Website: home-depot
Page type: billing-address
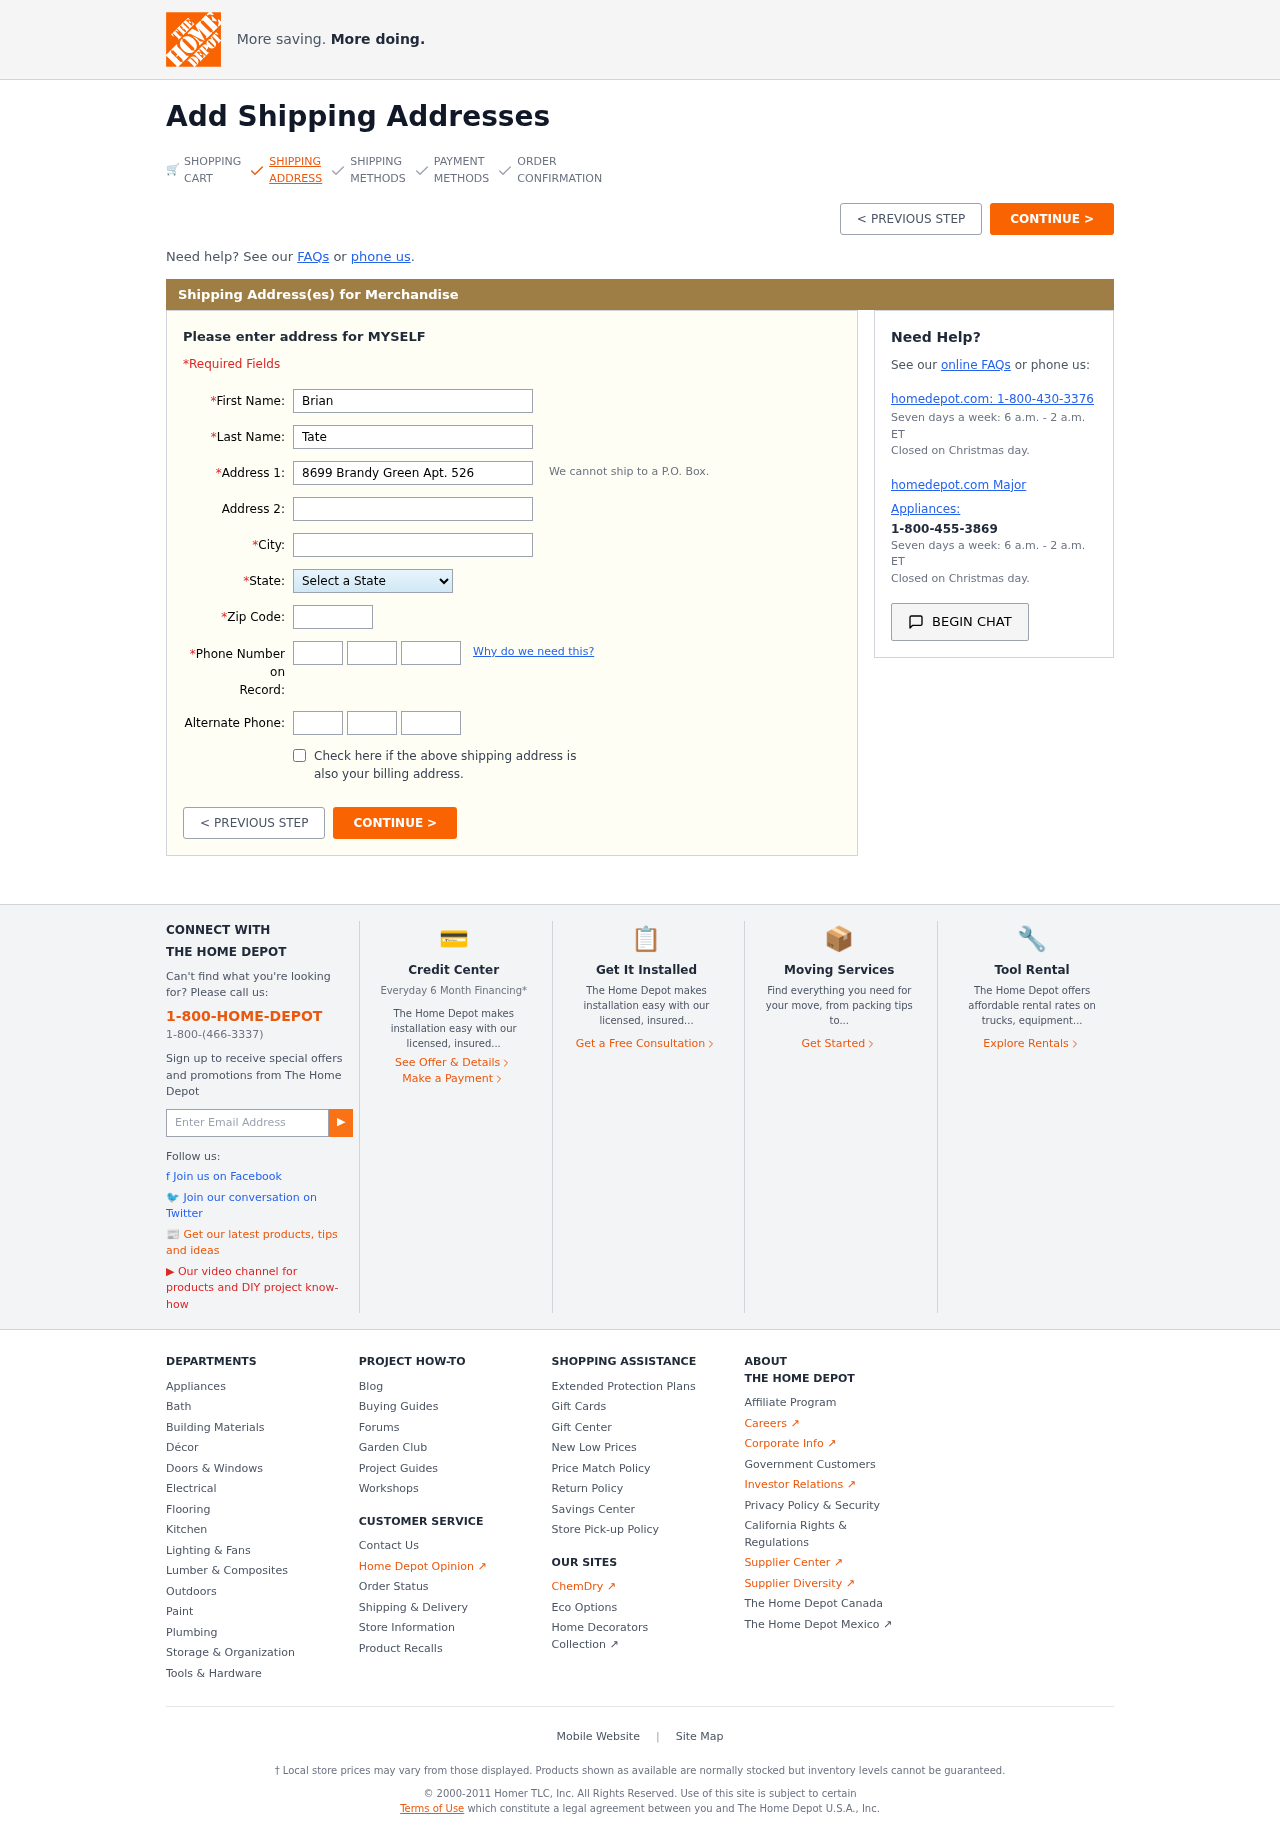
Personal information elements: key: PII_STATE
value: Pennsylvania
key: PII_FIRSTNAME
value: Brian
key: PII_LASTNAME
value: Tate
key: PII_STREET
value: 8699 Brandy Green Apt. 526
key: PII_CITY
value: Shaneburgh
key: PII_POSTCODE
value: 33326
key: PII_PHONE_AREA
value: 224
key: PII_PHONE_PREFIX
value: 483
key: PII_PHONE_LINE
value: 6147
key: PII_PHONE_ALT_AREA
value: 404
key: PII_PHONE_ALT_PREFIX
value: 542
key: PII_PHONE_ALT_LINE
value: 7090